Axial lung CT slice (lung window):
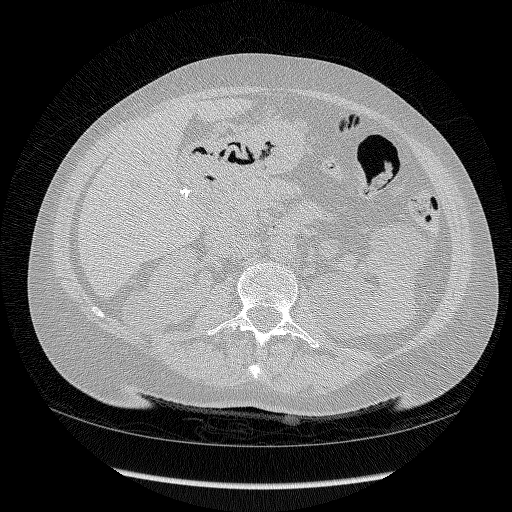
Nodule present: no